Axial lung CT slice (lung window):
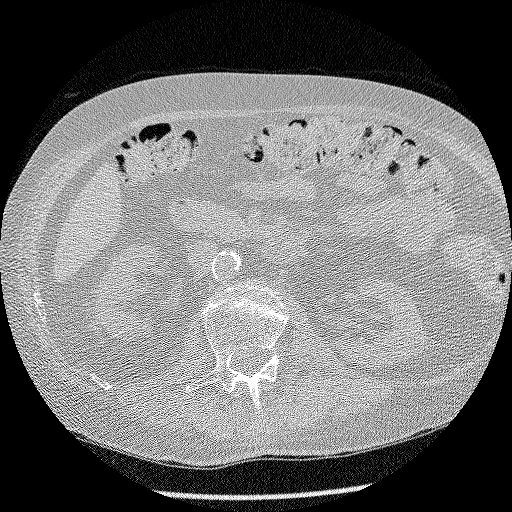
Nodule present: no